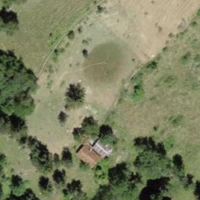
EUNIS habitat code: 48
Species observed at this site:
Clinopodium vulgare